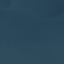
Land use / land cover class: SeaLake